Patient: sex M, age 57
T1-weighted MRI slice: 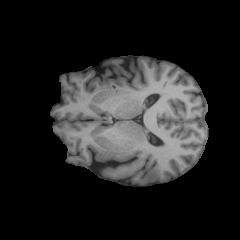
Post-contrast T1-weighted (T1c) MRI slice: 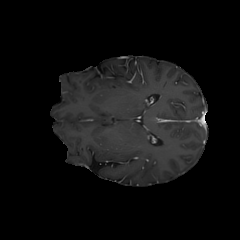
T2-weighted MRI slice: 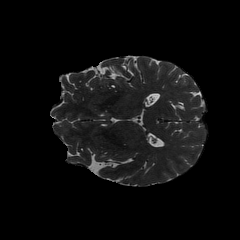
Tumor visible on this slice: no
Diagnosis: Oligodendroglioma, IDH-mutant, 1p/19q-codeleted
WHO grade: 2